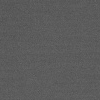
Atmospheric dust classification: dusty